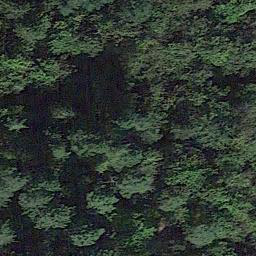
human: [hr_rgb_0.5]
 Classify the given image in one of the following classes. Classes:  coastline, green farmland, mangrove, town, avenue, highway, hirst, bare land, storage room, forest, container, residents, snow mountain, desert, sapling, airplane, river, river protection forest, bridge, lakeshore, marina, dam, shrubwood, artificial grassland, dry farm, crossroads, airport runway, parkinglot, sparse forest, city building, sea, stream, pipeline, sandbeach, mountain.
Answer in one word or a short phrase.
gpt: forest